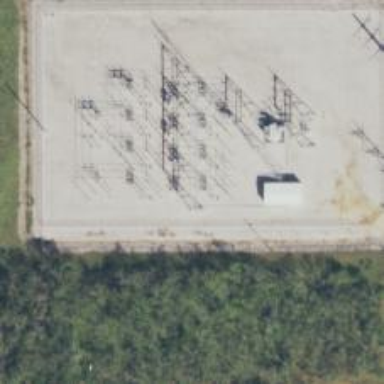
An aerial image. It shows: Power tower.